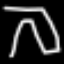
Label: pants